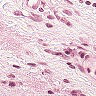
Metastatic tissue present: no